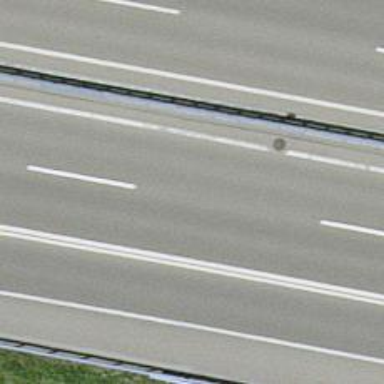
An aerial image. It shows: Asphalt motorway link.